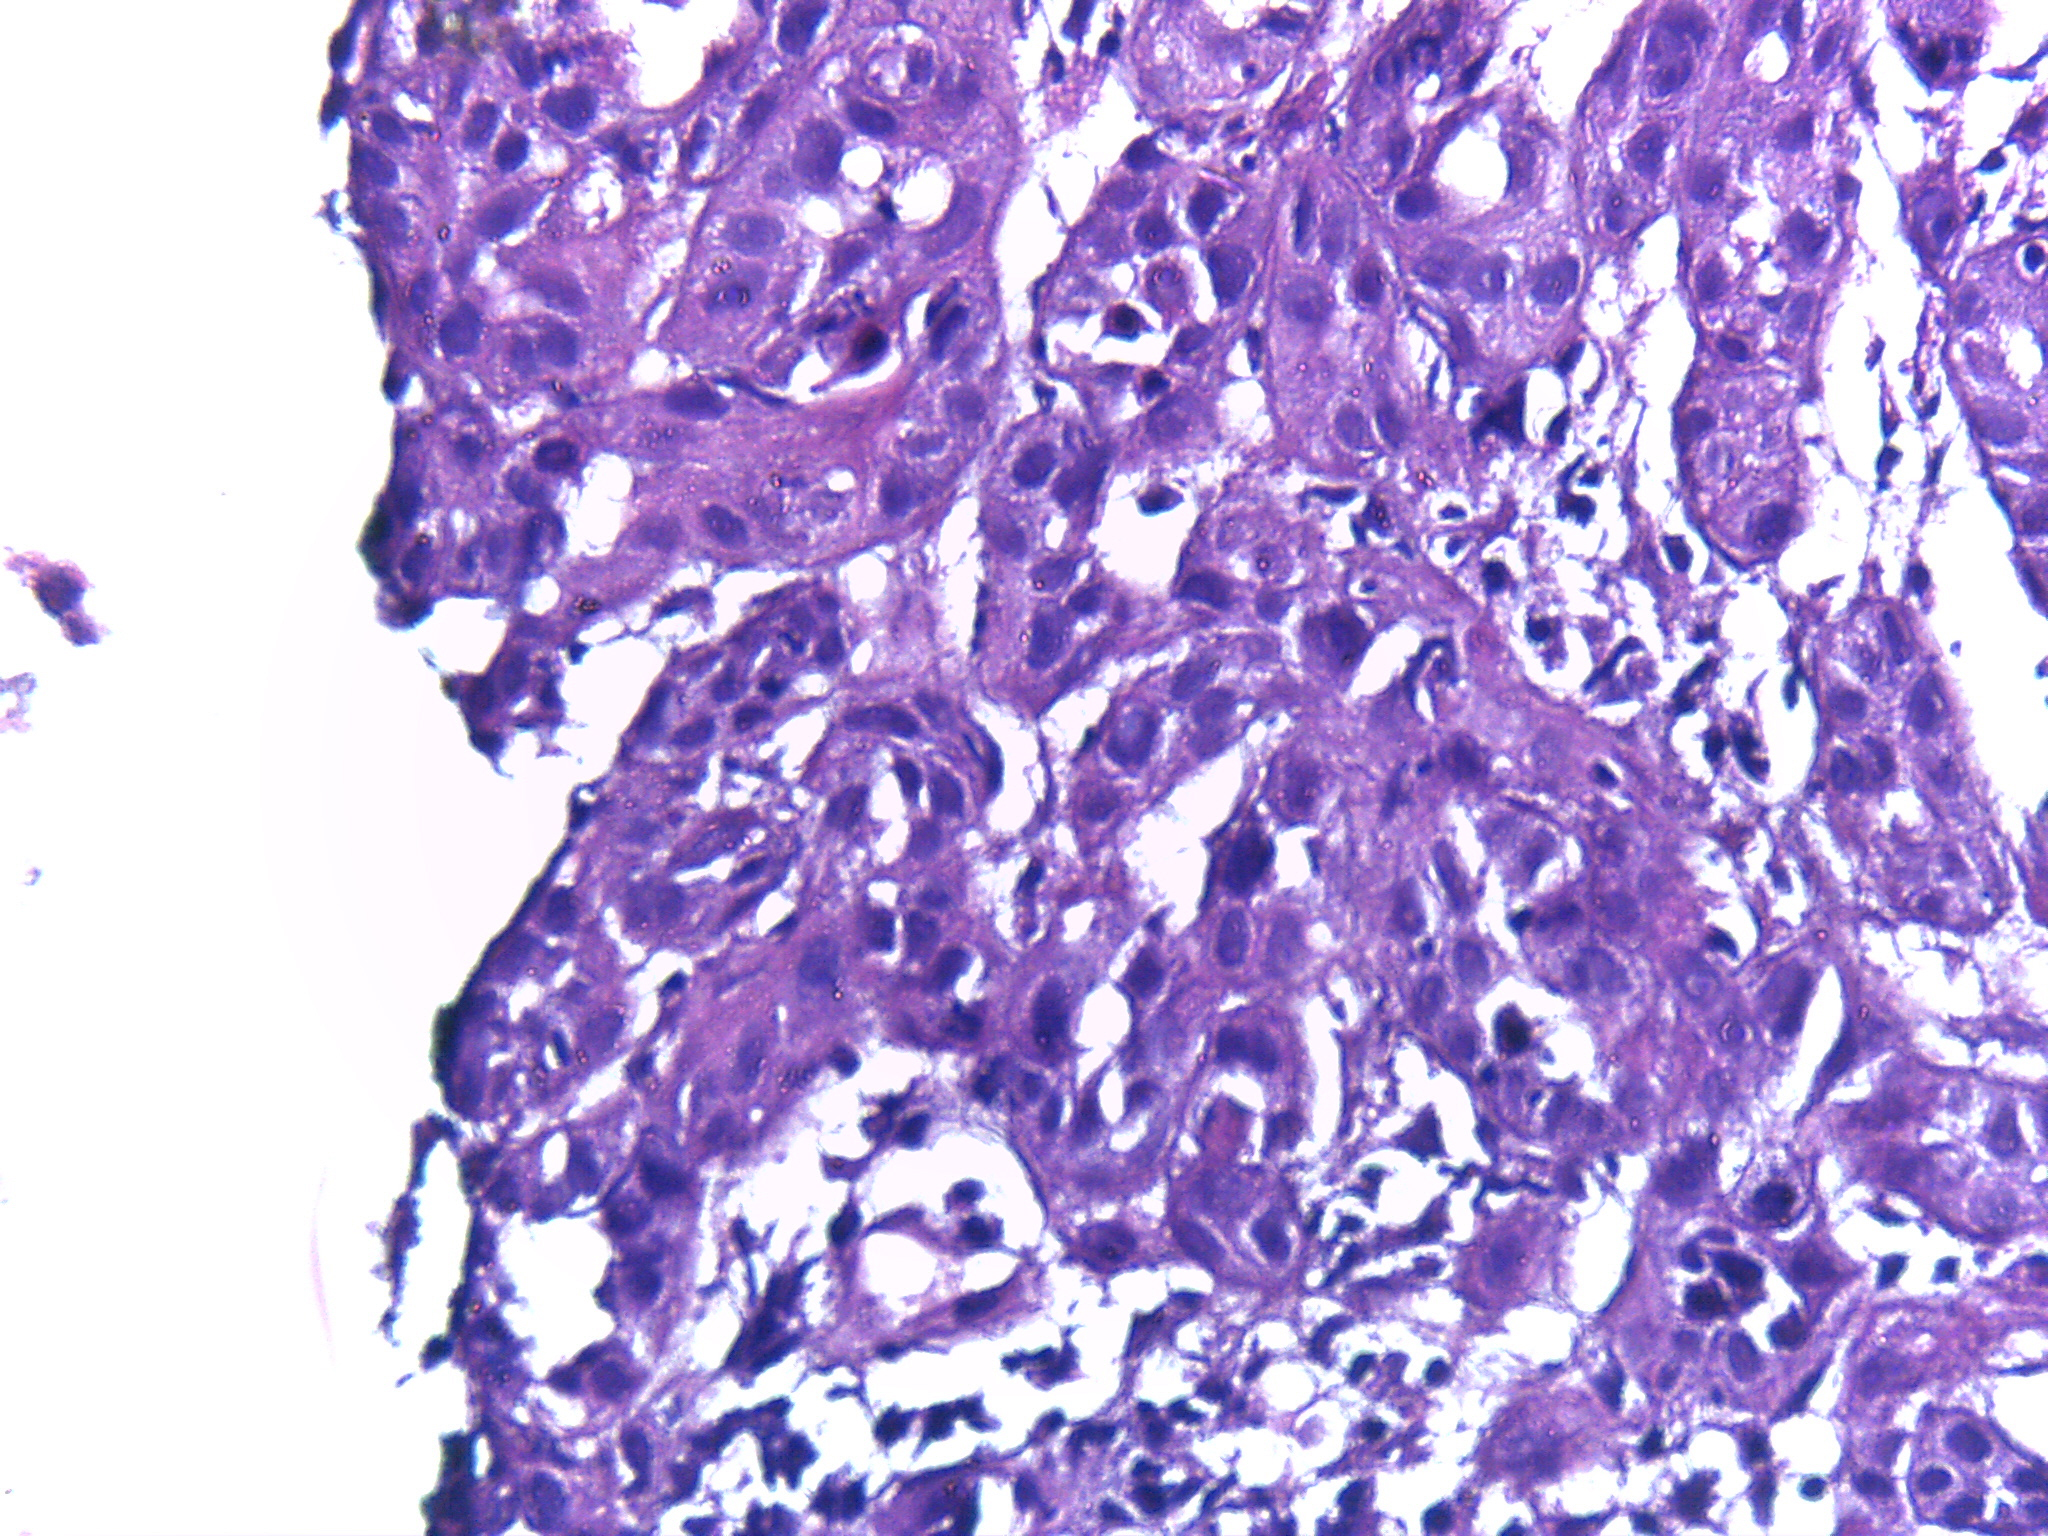
Diagnosis: OSCC